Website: ulta-beauty
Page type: address-validator
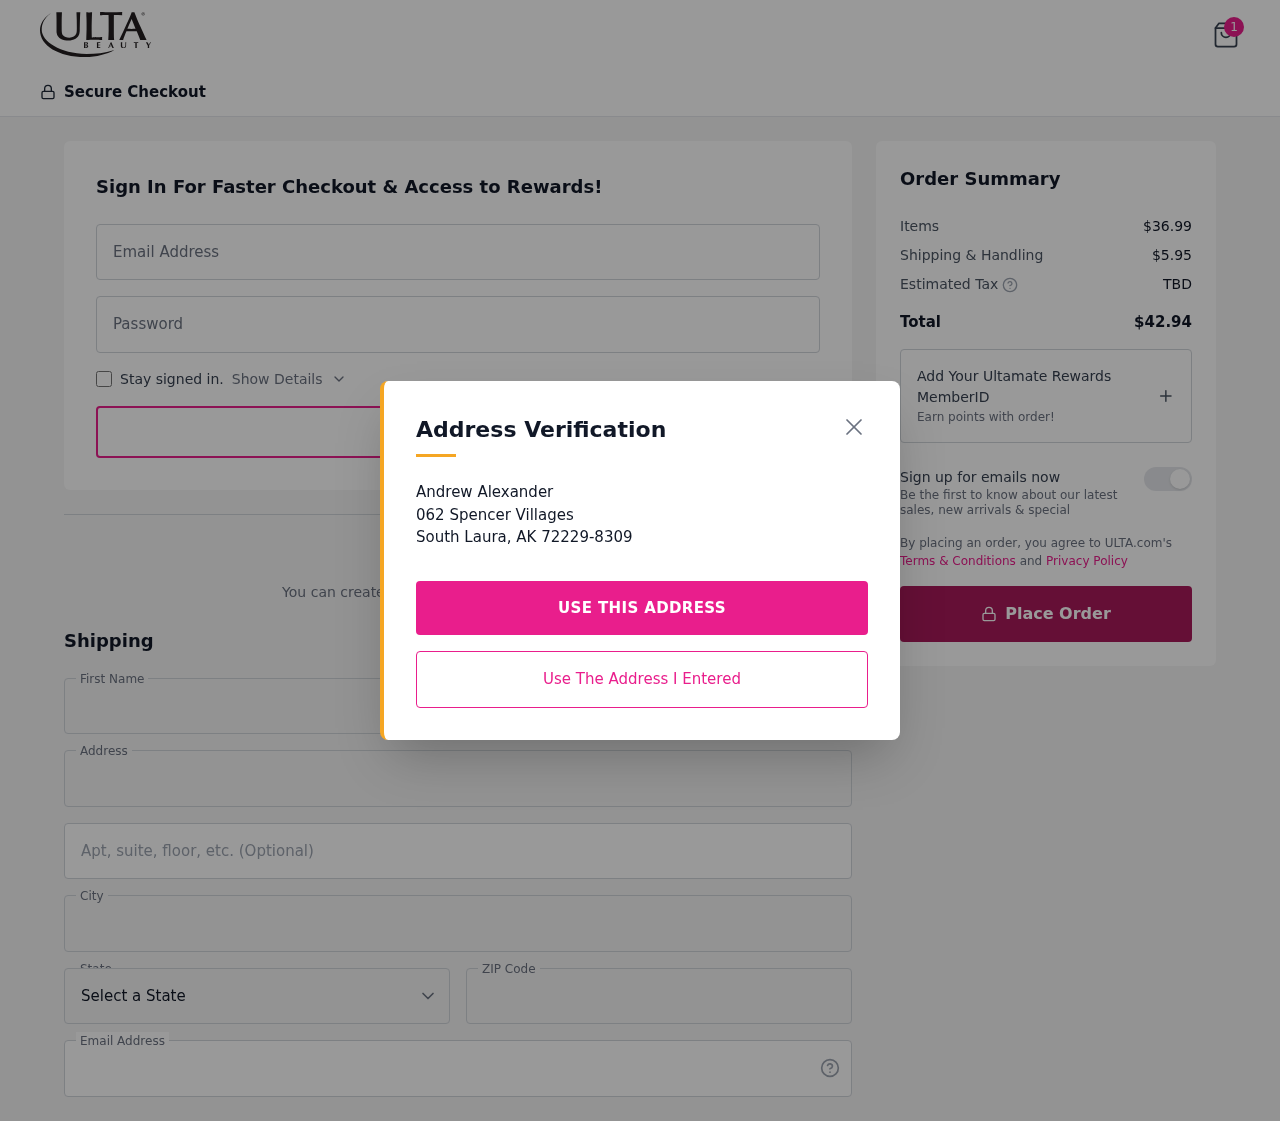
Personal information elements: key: PII_CITY
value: South Laura
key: PII_EMAIL
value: aalexander@gmail.com
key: PII_FIRSTNAME
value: Andrew
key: PII_LASTNAME
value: Alexander
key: PII_POSTCODE
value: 72229
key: PII_STATE_ABBR
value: AK
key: PII_STREET
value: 062 Spencer Villages
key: PII_STREET2
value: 062 Spencer Villages
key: PII_FULLNAME2
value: Andrew Alexander
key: PII_CITY2
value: South Laura
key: PII_STATE_ABBR2
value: AK
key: PII_POSTCODE_FULL
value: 72229
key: PII_POSTCODE_EXT
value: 8309
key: PII_POSTCODE_NUMERIC
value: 72229
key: PII_POSTCODE_EXT_NUMERIC
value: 8309
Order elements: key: ORDER_NUM_ITEMS
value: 1
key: ORDER_SUBTOTAL
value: $36.99
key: ORDER_SHIPPING_COST
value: $5.95
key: ORDER_TOTAL
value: $42.94